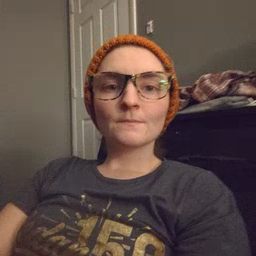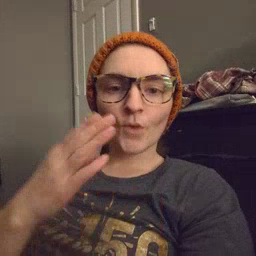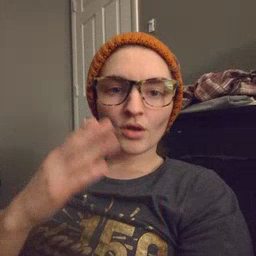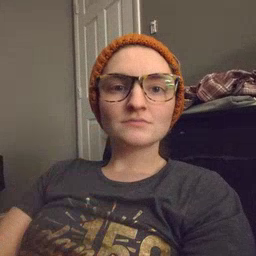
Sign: blue